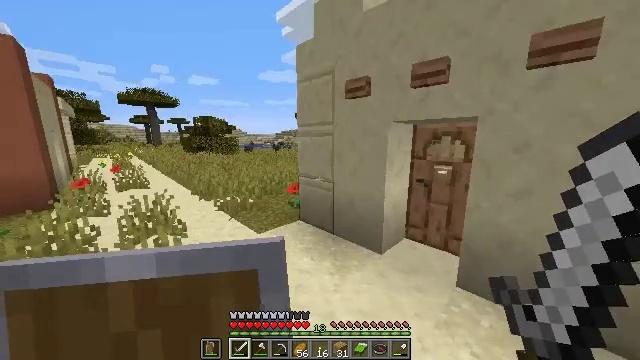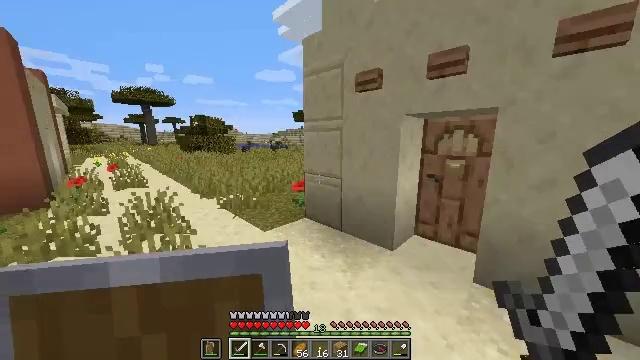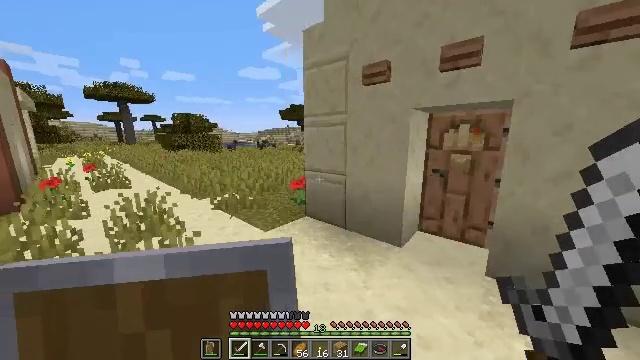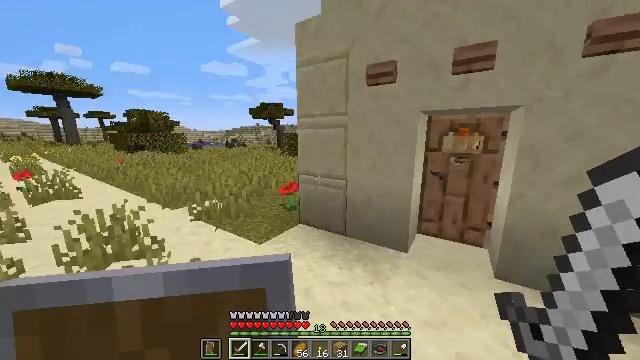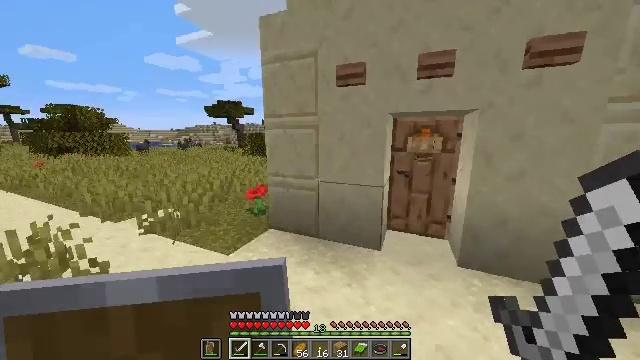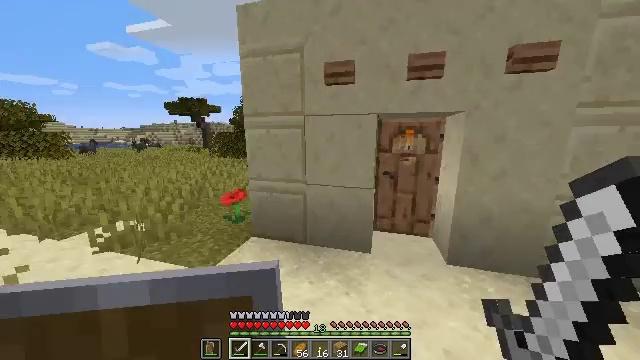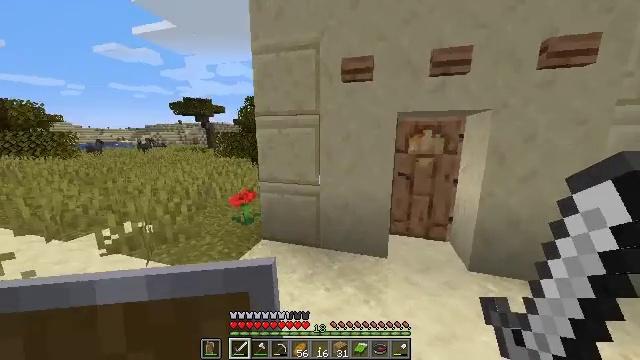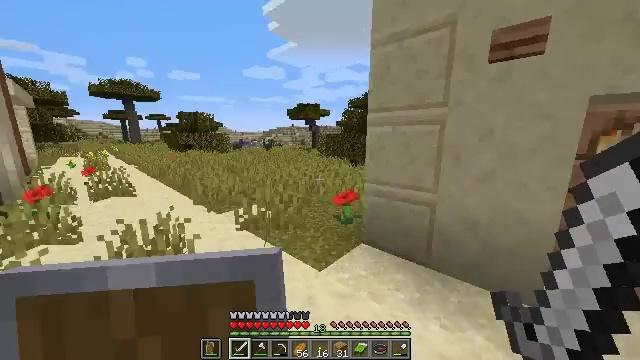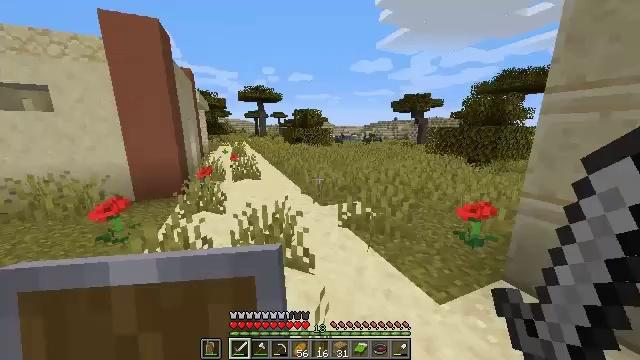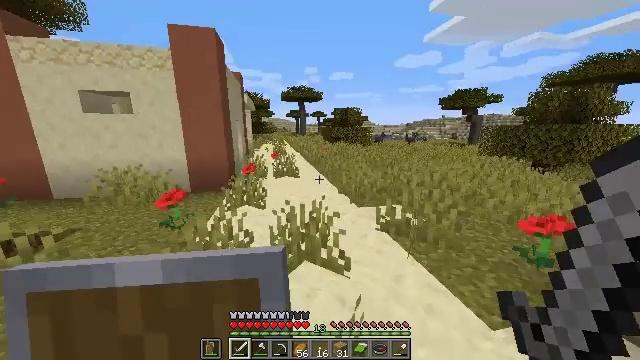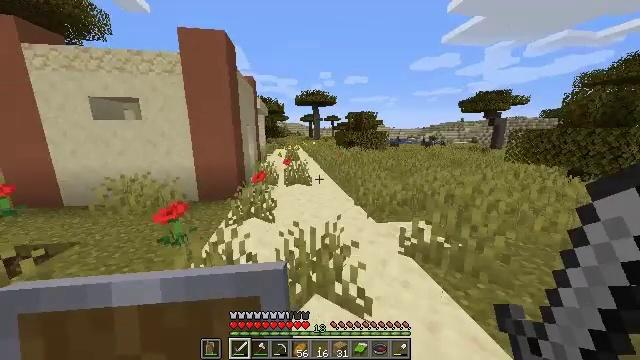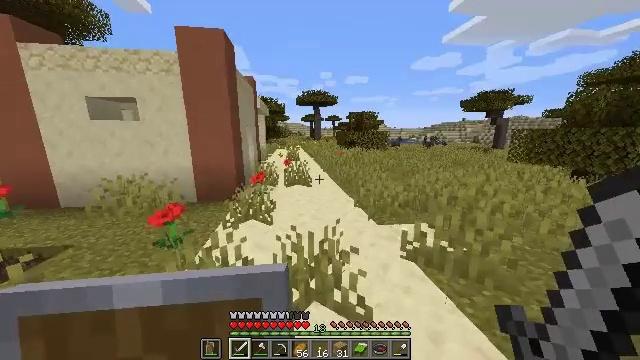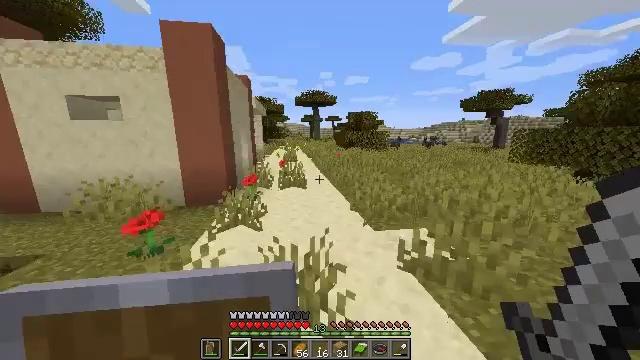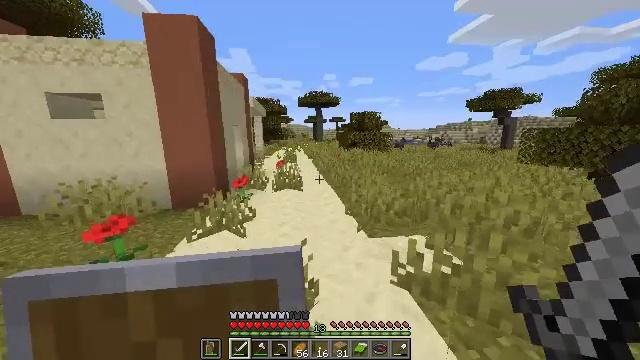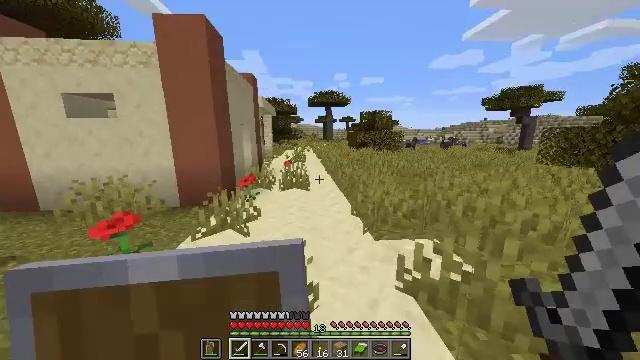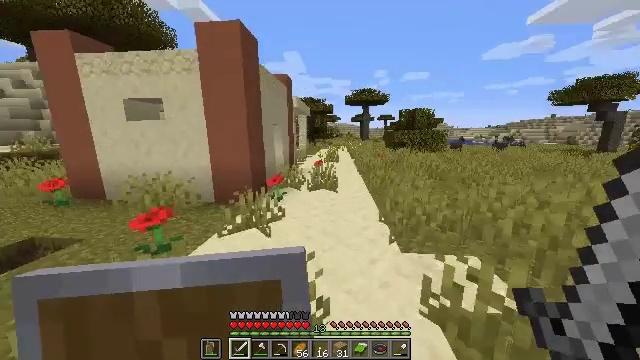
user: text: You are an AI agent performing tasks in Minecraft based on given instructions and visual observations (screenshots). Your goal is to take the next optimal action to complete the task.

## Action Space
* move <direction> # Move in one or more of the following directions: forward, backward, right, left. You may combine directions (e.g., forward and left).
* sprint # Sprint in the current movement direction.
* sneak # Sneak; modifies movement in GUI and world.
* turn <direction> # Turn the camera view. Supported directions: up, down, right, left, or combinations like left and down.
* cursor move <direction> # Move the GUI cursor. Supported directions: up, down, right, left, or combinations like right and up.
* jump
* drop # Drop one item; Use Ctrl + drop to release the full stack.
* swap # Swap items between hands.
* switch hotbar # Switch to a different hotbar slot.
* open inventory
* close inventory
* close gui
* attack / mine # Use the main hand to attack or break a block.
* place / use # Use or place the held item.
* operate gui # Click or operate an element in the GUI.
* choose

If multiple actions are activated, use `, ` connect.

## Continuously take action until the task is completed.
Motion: motion action
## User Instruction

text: Collect the potted cactus for your inventory.
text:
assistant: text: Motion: move forward and move left
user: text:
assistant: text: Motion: move forward and move left, turn right
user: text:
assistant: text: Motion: move forward and move left, turn right
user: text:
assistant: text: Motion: move forward and move left, turn right
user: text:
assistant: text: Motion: move forward and move left, turn right
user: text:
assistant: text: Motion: move forward and move left
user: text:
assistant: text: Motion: move forward and move left, turn left
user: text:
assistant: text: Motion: move forward and move left, turn left and down
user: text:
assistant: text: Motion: move forward and move left, turn left
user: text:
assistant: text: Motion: move forward and move right, turn left and up
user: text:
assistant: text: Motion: move forward and move right
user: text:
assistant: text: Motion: move forward and move right
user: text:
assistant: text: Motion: move forward and move right, turn left
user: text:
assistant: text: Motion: move forward and move right, turn left
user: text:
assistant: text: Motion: move forward and move right, turn left
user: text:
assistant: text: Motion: move forward and move right, sprint, turn left
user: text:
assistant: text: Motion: move forward and move right, sprint, turn left
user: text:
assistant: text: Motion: move forward and move right, sprint
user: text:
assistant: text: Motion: move forward and move right, sprint
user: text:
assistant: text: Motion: move forward and move right
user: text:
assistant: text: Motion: move forward and move right
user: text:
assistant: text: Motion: move forward and move right
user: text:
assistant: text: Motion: move forward and move right
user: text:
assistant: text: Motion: move forward and move right, jump
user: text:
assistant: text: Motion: move forward and move right, turn left, jump
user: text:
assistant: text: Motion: move forward and move right, turn left, jump
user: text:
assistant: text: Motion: move forward and move right, turn left, jump
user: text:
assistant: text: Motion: move forward and move right, turn left, jump
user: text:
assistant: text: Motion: move forward, turn left, jump
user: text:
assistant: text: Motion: move forward, turn left, jump